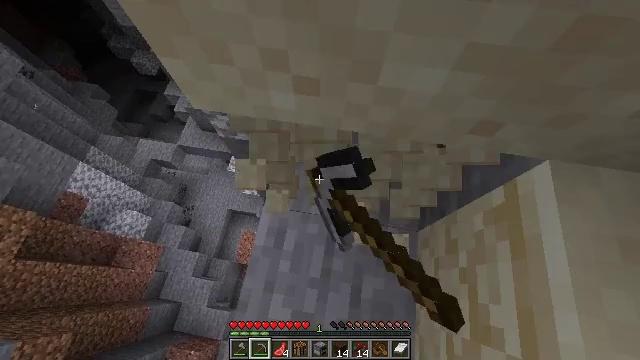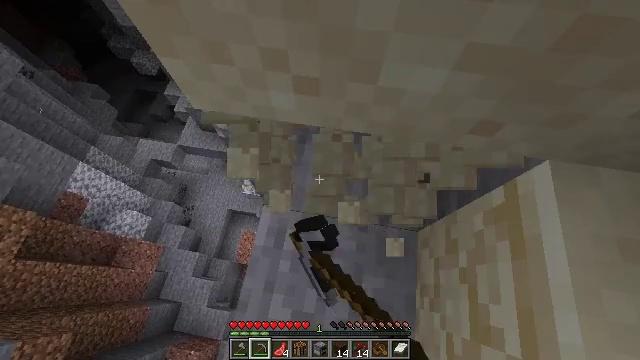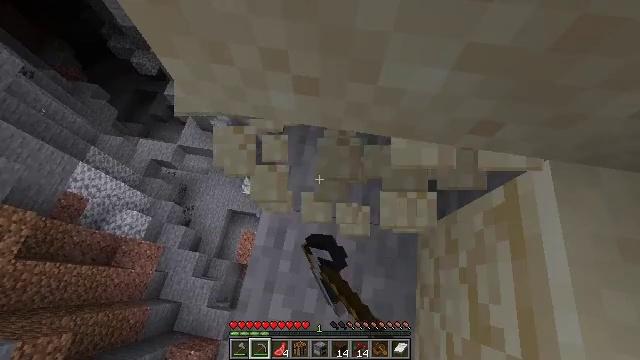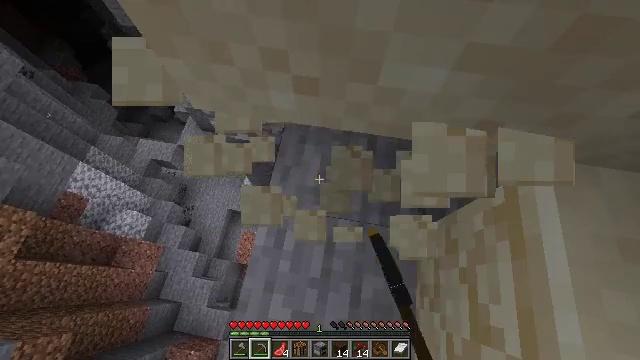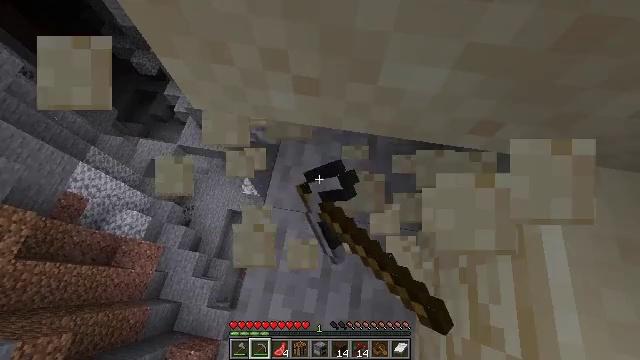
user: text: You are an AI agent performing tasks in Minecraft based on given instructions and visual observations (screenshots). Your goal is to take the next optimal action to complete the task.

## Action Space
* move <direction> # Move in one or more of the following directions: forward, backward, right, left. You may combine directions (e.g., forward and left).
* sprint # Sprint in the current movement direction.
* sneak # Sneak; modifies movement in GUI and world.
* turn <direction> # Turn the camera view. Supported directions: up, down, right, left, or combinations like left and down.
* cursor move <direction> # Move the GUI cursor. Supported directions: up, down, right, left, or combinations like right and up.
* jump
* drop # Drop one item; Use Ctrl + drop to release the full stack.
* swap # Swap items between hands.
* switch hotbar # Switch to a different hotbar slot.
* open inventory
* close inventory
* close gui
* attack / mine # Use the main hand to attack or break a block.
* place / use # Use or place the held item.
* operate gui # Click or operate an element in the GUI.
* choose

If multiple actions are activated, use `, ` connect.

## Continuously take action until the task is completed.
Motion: motion action
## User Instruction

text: Attack the sandstone to break it.
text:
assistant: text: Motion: attack / mine
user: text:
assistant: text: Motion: attack / mine
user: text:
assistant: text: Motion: attack / mine
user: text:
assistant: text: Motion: attack / mine
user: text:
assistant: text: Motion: attack / mine